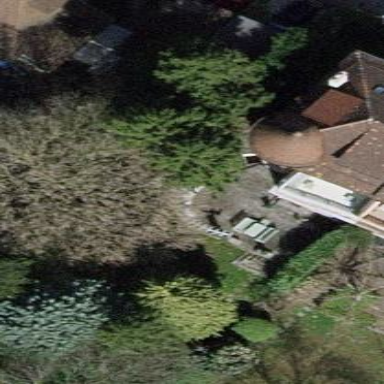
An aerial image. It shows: Garden enclosed by fence.